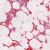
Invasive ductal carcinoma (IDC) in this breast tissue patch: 0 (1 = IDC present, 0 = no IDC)